Question: I am trying to save a json string from a javascript file to a local file on the server using PHP, however, my json file is not being modified at all.
Here is my Javascript:
'''
function saveToFile(data){
jsonString = JSON.stringify(data);
$.ajax({
url: 'php/save.php',
data : jsonString,
type: 'POST'
});
}
'''
Note that jsonString is a valid variable, and i can log it correctly into the console.
Here is my PHP:
'''
<?php
$data = $_POST['jsonString'];
$f = fopen("../website-contents.json", "w") or die("fopen failed");
fwrite($f, $data) or die("fwrite failed");
fclose($f);
?>
'''
Note that even tests trying to save "Hello World" to "test.txt" don't work, or through errors.
Finally, here is my folder structure:

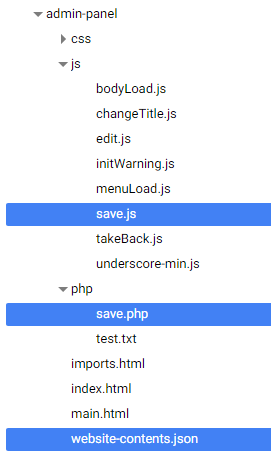
Answer: > Here is your solution.Js code
'''
function saveToFile(data){
jsonString = JSON.stringify(data);
$.ajax({
url: 'php/save.php',
data : {'jsonString':jsonString},
type: 'POST'
});
}
'''
> php code.
'''
$data = $_POST['jsonString'];
//set mode of file to writable.
chmod("../website-contents.json",0777);
$f = fopen("../website-contents.json", "w+") or die("fopen failed");
fwrite($f, $data);
fclose($f);
'''